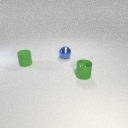
small green rubber cylinder behind small green metal cylinder